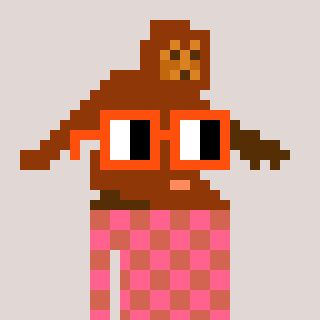
a pixel art character with square orange glasses, a bigfoot-shaped head and a peachy-colored body on a warm background